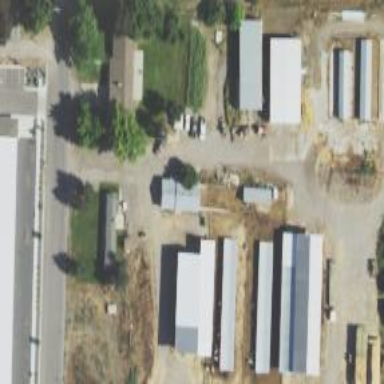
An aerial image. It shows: Farmyard area.